Question: I am trying to change the width of some HTML element using Javascript; the aim is to determine it using the the 'innerWidth' property.
Below is my code:
'''
$(document).ready(function () {
var footer = document.getElementsByTagName('footer')[0];
var header = document.getElementsByTagName('header')[0];
footer.style.width = window.innerWidth - 400;
header.style.width = window.innerWidth - 400;
});
'''
I'm using Javascript to assign header and footer width so as to prevent a possible bleeding, resulting in an overflow with the addition of a scrollbar.
Below is my HTML code:
'''
<!DOCTYPE html>
<html>
<head>
</head>
<body>
<header>
<div id="img_container">
<a href="#"><img id="header" src="img/Header.png"></a>
</div>
<nav>
<ul>
<li><a href="#">text</a>
<ul>
<li><a href="#">text</a></li>
<li><a href="#">text</a></li>
<li><a href="#">text</a></li>
<li><a href="#">Text</a></li>
</ul>
</li>
<li><a href="#">Text</a></li>
<li><a href="#">Contact</a></li>
</ul>
</nav>
<a href="#"><img id="img" src="img/img.png"></a>
</header>
<footer>
<div id="footer_container">
<div id="footer_el">
<span class="header">Services</span>
<hr> Bunch of links and text
</div>
<div id="footer_el">
<span class="header">Text</span>
<hr> Bunch of links and text
</div>
<div id="footer_el">
<span class="header">About us</span>
<hr>
<a href="#">Some text</a>
<br>Contact us:
<br>Email
<br>Phone number
</div>
<div id="footer_el">
<span class="header">Partners</span>
<hr> Yaadiyaadiyaa
</div>
</div>
<br>
<br>
<br>
<br>
<br>
<br>
<br>
<br>
<br>
<div>Some text...
</div>
</footer>
</body>
</html>
'''
The image below shows the actual error I get in my Google Chrome browser console:

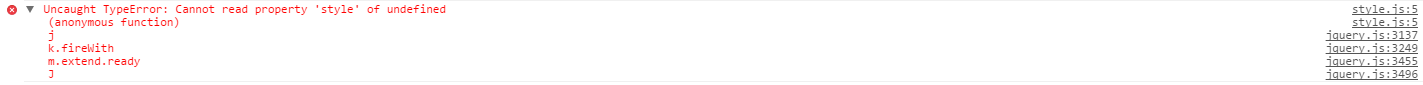
Answer: Your code certainly should return a header and footer if there is one present on your page. If there isn't one on your page you would get the above error.
You may also need to add "px" to the end of the statements to get the width setting to work.
'''
$(document).ready(function() {
var footer = document.getElementsByTagName('footer')[0];
var header = document.getElementsByTagName('header')[0];
footer.style.width = (window.innerWidth - 400) + "px";
header.style.width = (window.innerWidth - 400) + "px";
});
'''
'''
header {
background-color: red;
}
footer {
background-color: green;
}
'''
'''
<script src="https://ajax.googleapis.com/ajax/libs/jquery/2.1.1/jquery.min.js"></script>
<header>
<h1>Header</h1>
</header>
<footer>
<h1>Footer</h1>
</footer>
'''